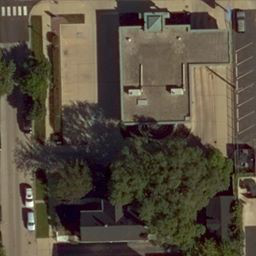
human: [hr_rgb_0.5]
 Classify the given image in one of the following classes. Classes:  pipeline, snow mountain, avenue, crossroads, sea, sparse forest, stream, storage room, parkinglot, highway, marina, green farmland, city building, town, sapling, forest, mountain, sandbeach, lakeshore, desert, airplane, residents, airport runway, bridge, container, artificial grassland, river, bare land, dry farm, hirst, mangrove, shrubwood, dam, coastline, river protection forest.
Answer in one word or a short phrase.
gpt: residents